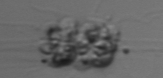
Label: Leptocylindrus_mediterraneus